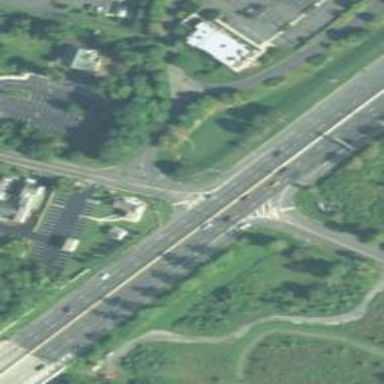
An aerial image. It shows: Trunk link highway.